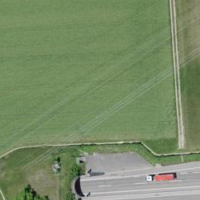
EUNIS habitat code: 57
Species observed at this site:
Tettigonia viridissima
Chorthippus brunneus